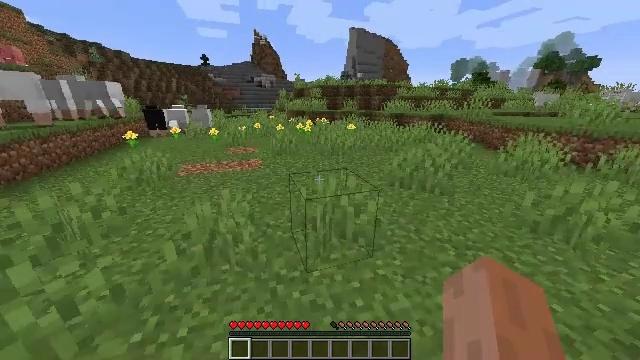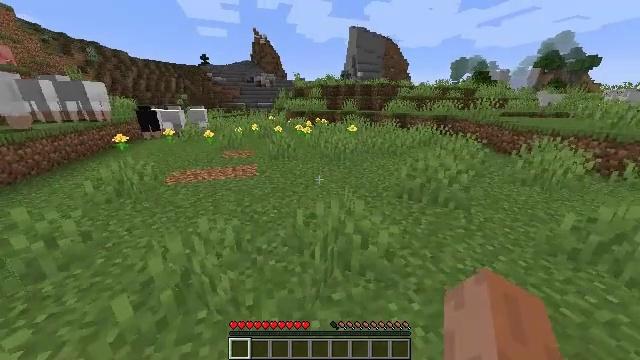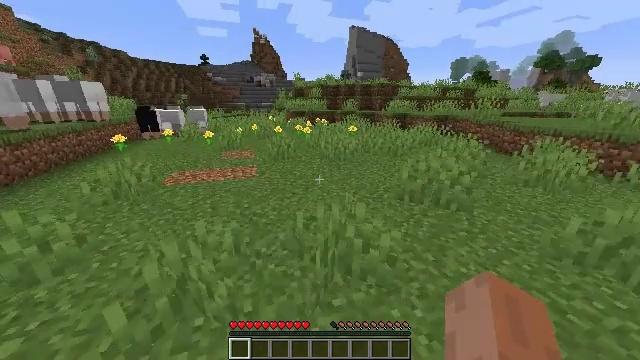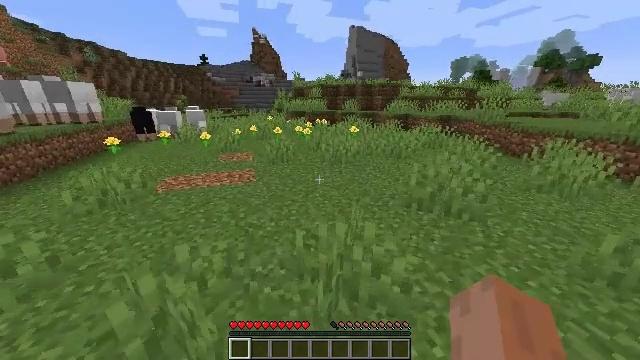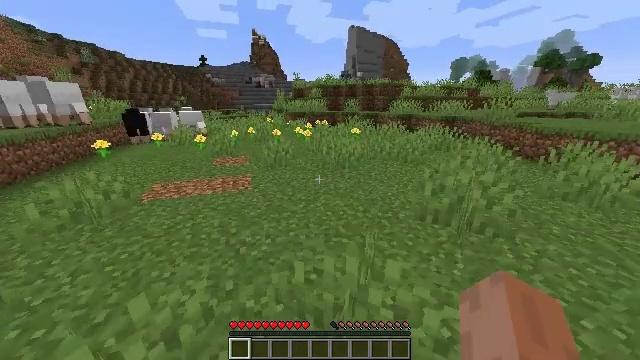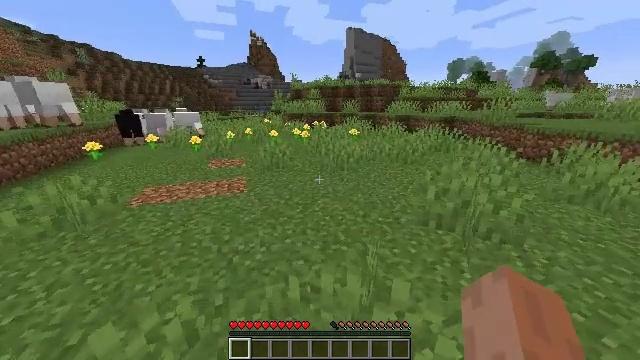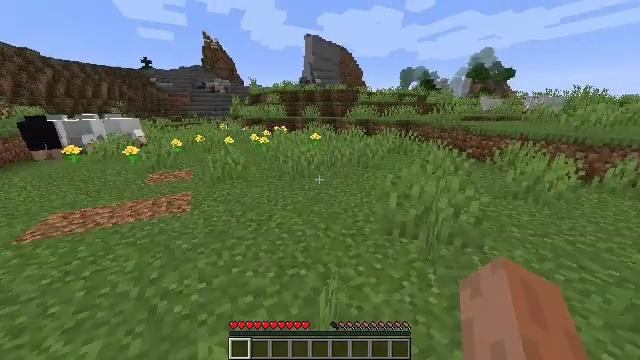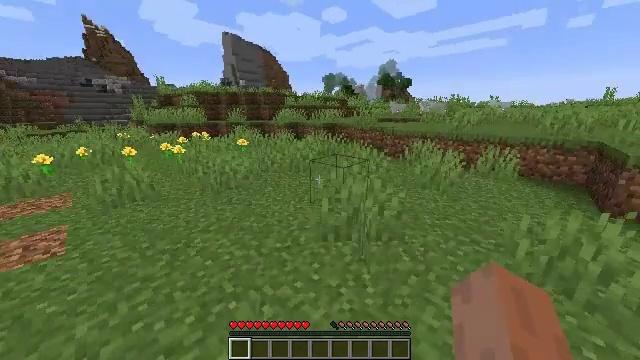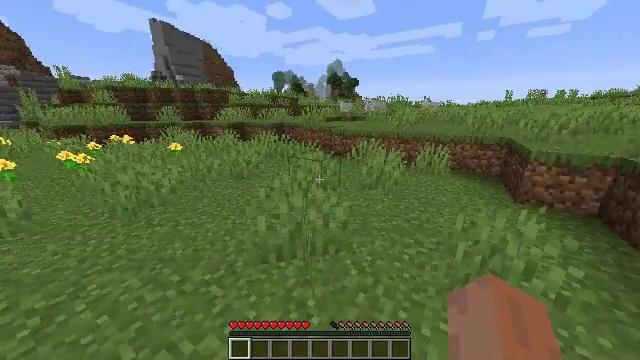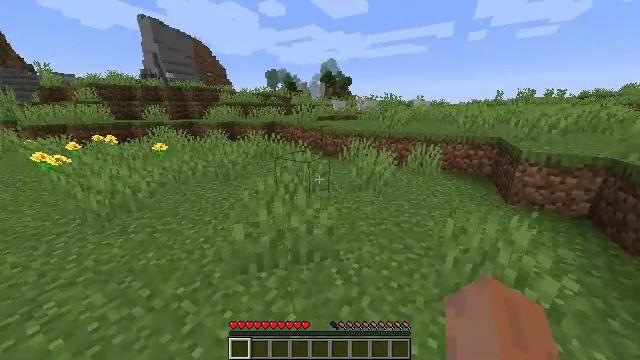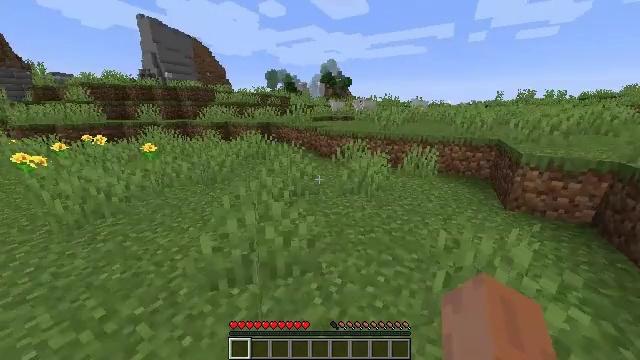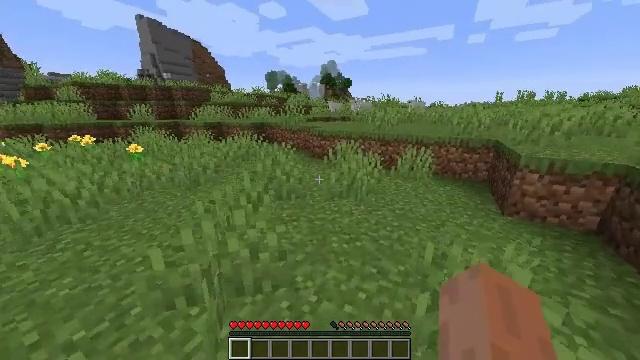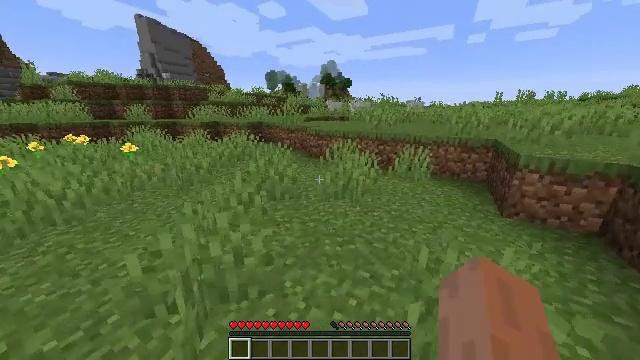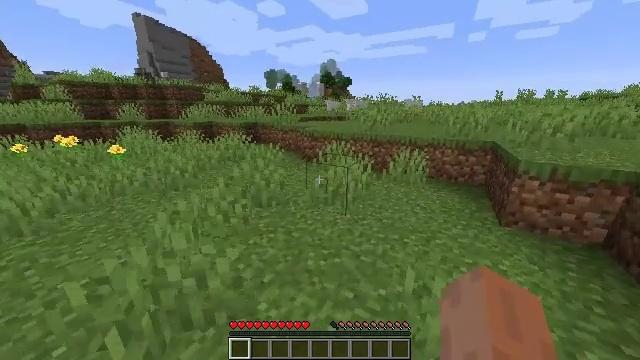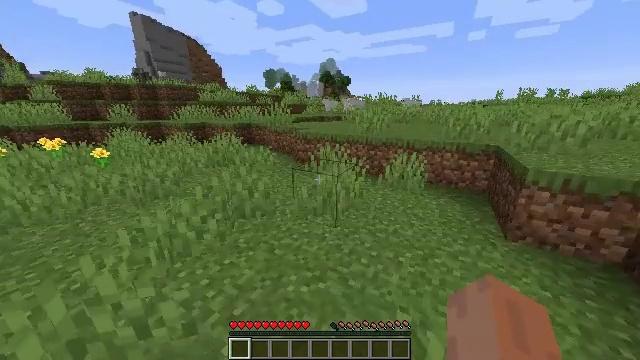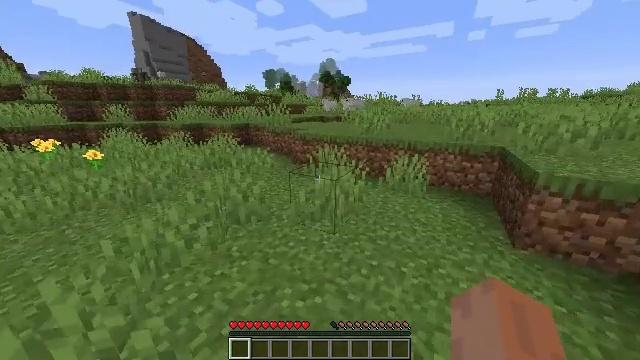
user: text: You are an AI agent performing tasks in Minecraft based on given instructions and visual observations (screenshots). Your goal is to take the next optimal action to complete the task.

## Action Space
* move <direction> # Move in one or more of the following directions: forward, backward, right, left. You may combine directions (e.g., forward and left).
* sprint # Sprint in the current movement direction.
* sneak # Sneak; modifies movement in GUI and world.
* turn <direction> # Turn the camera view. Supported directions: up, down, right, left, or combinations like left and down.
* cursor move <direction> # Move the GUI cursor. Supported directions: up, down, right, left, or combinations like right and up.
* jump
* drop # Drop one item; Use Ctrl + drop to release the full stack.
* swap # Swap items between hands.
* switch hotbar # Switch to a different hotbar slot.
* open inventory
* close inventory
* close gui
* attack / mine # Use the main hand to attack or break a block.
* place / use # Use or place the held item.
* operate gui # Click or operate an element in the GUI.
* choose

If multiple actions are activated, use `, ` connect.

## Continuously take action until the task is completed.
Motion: motion action
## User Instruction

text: Gather the peony by left-clicking.
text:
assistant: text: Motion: move forward, sprint
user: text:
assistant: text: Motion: move forward, sprint
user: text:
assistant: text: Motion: move forward, sprint
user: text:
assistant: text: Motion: move forward, sprint
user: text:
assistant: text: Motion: move forward and move right, sprint
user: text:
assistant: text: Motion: move forward and move right, sprint, turn right and up
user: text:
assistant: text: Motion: move forward and move right, sprint, turn right
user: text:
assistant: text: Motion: move forward and move right, sprint, turn right
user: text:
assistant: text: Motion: move forward and move right, sprint, turn right
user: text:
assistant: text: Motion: move forward and move right, sprint
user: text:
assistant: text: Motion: move forward and move right, sprint
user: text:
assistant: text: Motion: move forward and move right, sprint
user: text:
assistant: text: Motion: move forward and move right, sprint
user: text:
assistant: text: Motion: move forward, sprint
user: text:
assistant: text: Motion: move forward, sprint
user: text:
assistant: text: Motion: move forward, sprint
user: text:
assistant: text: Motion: move forward, sprint
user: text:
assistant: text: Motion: move forward, sprint
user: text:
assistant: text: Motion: move forward, sprint
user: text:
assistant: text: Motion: move forward, sprint, turn right
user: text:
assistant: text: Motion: move forward, sprint, turn right
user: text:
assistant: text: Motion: move forward, sprint, turn right
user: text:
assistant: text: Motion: move forward, sprint, turn right
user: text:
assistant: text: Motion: move forward, sprint, turn right
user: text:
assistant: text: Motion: move forward, sprint
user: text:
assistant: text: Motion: move forward, sprint
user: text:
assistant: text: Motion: move forward, sprint
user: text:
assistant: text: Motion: move forward, sprint
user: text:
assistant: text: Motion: move forward, sprint, jump
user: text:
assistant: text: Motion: move forward, sprint, turn down, jump